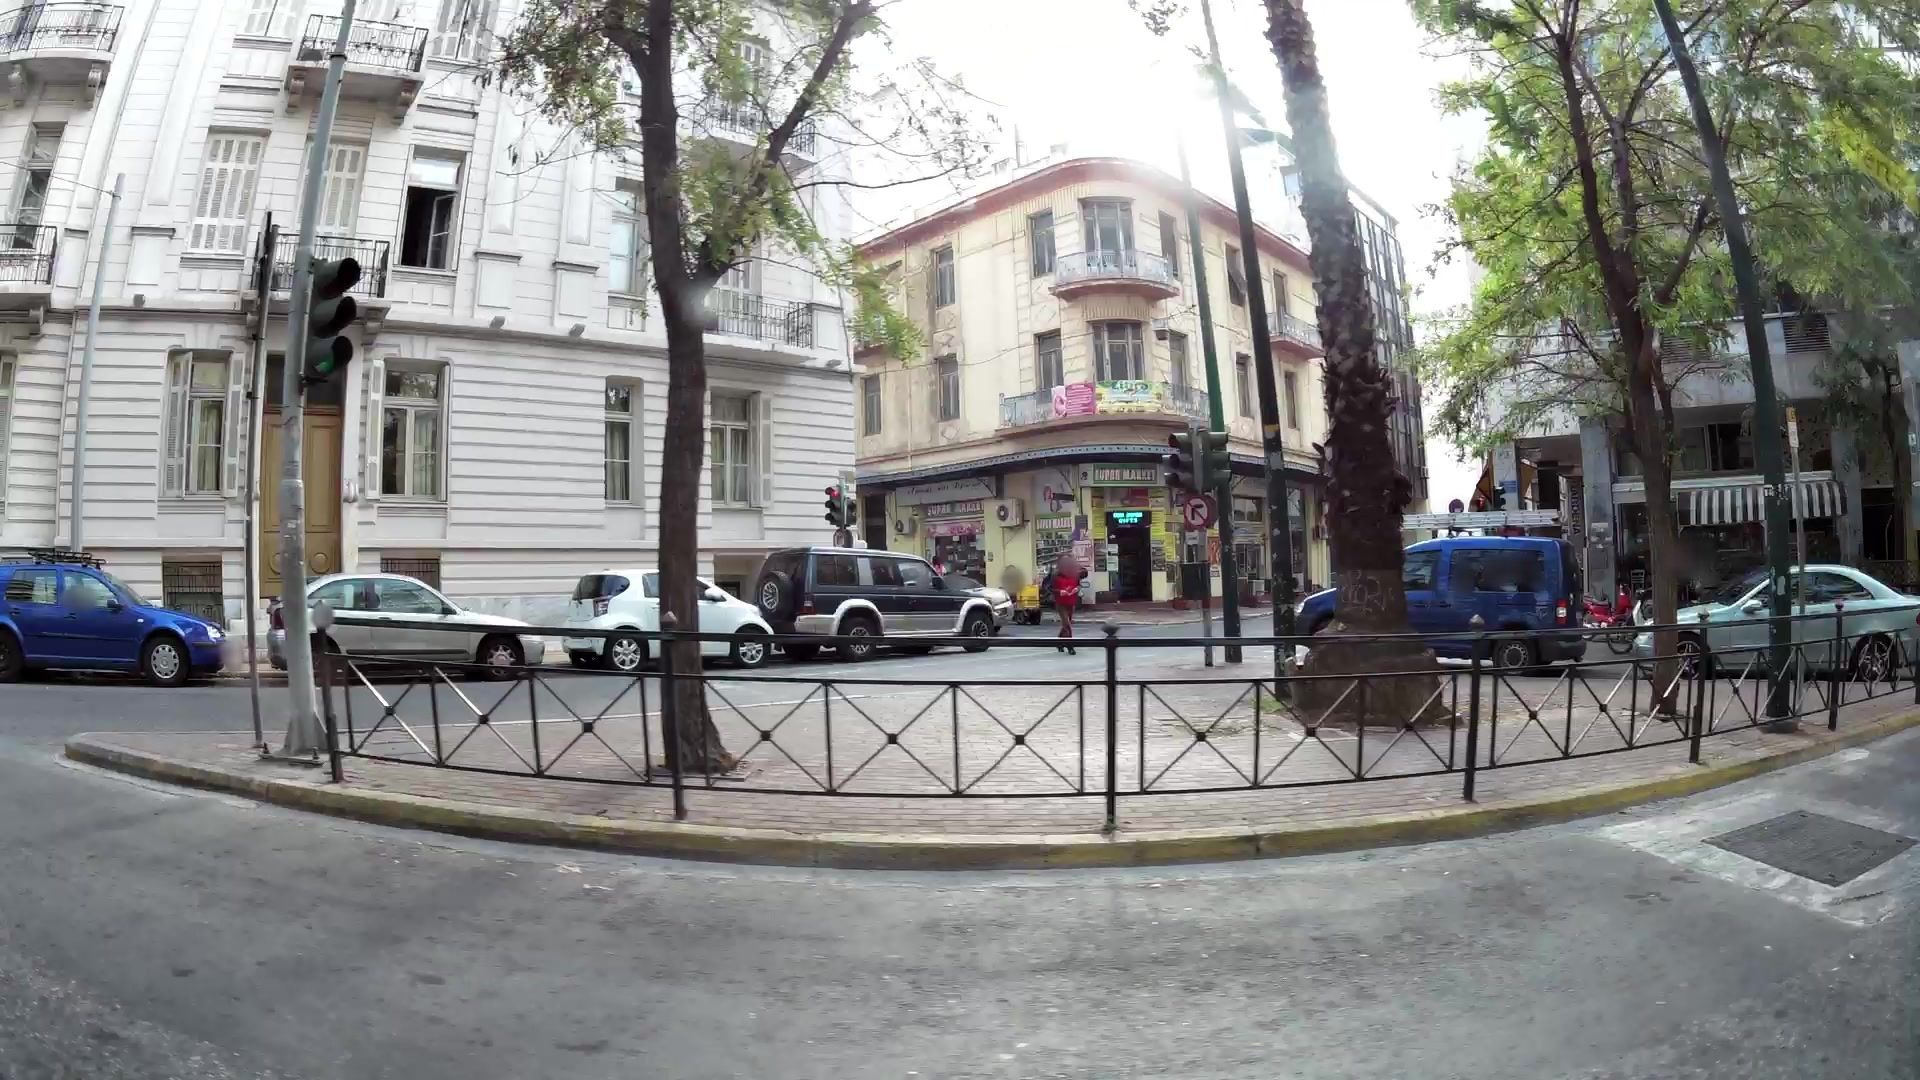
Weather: clear
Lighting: day
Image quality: good
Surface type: walking surface
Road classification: primary
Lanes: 4
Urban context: urban centre
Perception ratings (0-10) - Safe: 3.83, Lively: 9.04, Beautiful: 6.45, Boring: 1.43, Depressing: 9.03, Wealthy: 8.31